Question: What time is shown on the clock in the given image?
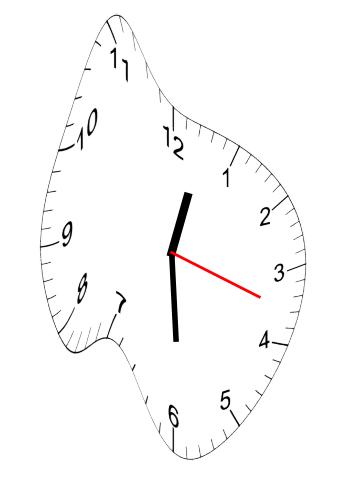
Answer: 12:29:18